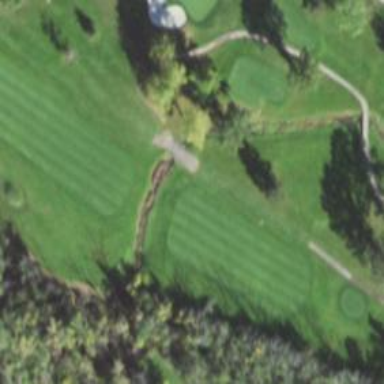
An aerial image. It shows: Service road used as golf cart path.